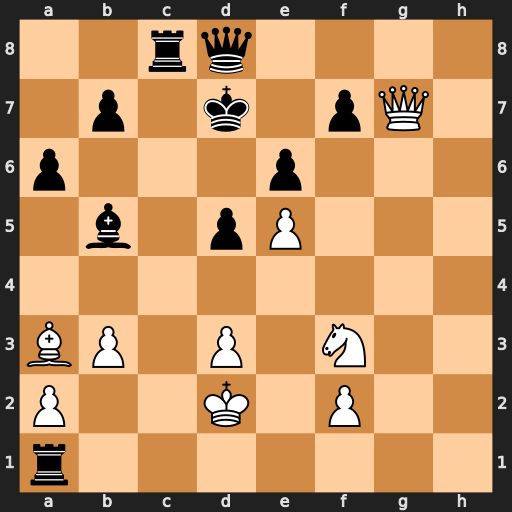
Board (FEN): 2rq4/1p1k1pQ1/p3p3/1b1pP3/8/BP1P1N2/P2K1P2/r7
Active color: w
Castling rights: -
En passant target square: -
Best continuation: Qxf7+ Kc6 Qxe6+ Kc7 Bd6+ Kb6 Be7+ Ka7 Bxd8